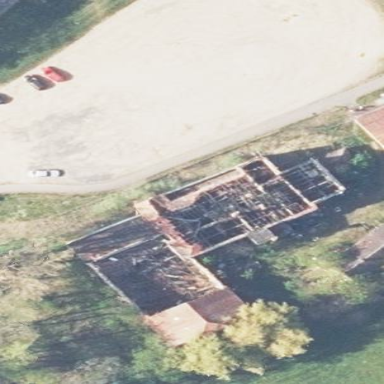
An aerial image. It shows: Ruins of building.